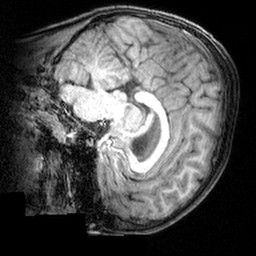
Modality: T1w
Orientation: sagittal
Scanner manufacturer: siemens
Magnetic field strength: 3 T
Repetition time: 1.9 s
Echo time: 0.00397 s